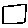
Label: square